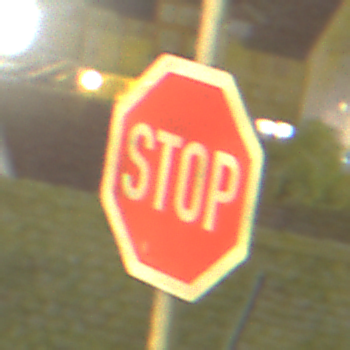
Verkehrszeichen: Stop
Umgebung: Outdoor, Urban
Tageszeit: Night
Wetter: PartlyCloudy
Licht: Artificial
Jahreszeit: NotSpecified
Kontrast: HighContrast